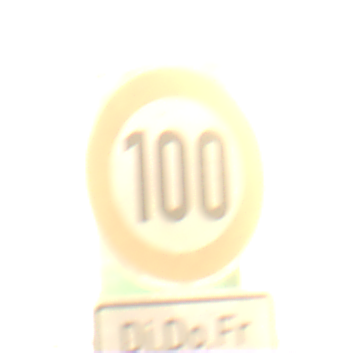
Verkehrszeichen: Geschwindigkeit100
Zusatzzeichen unten: ZeitangabenMitBeschraenkungAufWochentage3
Umgebung: Outdoor, Urban
Tageszeit: Night
Wetter: PartlyCloudy
Licht: Artificial
Jahreszeit: NotSpecified
Kontrast: HighContrast